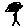
Label: tree